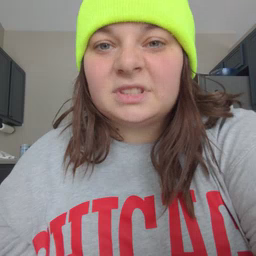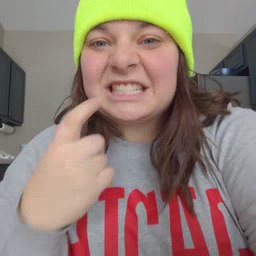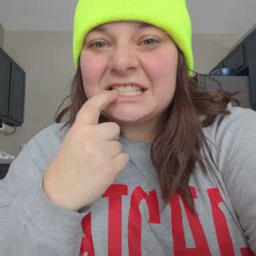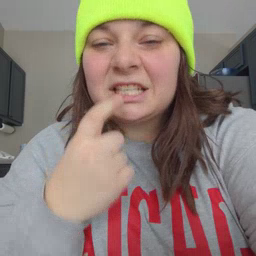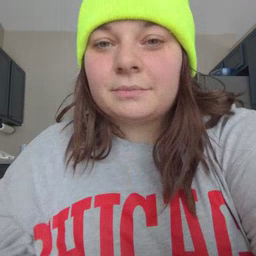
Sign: tooth